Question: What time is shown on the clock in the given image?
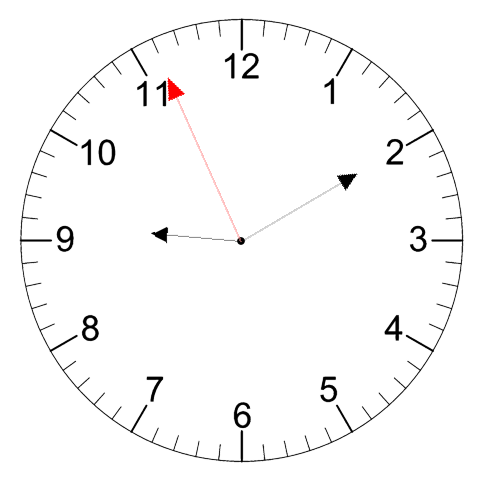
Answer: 09:09:56